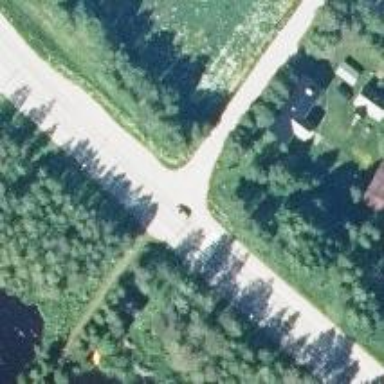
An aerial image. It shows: Uncontrolled zebra crossing on the road.